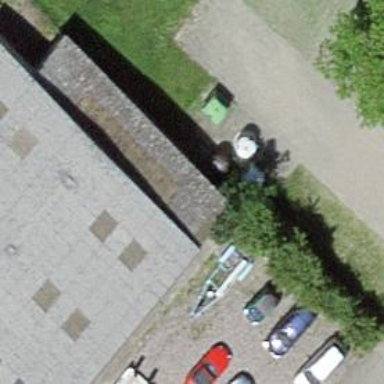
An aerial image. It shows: Recycling container for recycling.